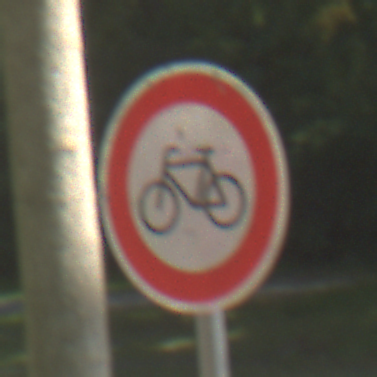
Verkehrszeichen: VerbotRadverkehr
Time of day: Midday
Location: Outdoor (RoadRail)
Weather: Clear
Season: NotSpecified
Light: Natural